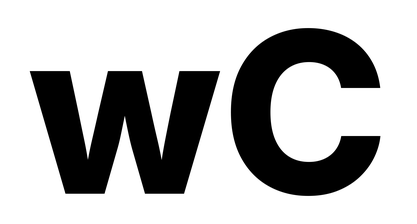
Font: Inter_ExtraBold